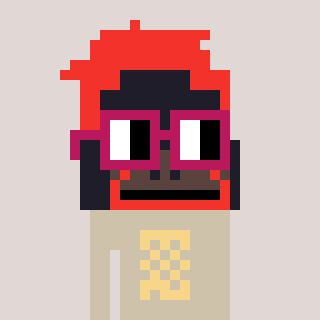
a pixel art character with square dark red glasses, a orangutan-shaped head and a bege-colored body on a warm background